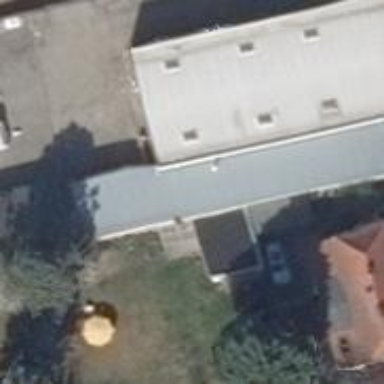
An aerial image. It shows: Flat-roofed commercial building.